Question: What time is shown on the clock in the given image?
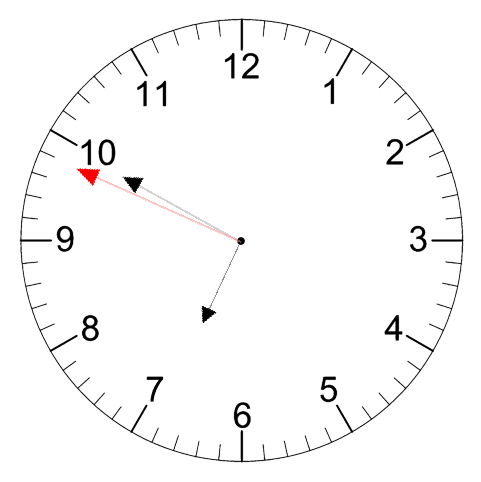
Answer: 06:49:49